Field crop: tomato
Growth stage: 2
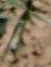
Species: cyperus